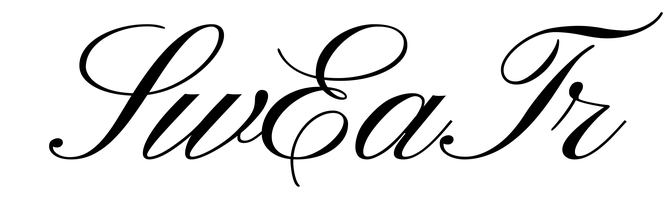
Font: PinyonScript-Regular